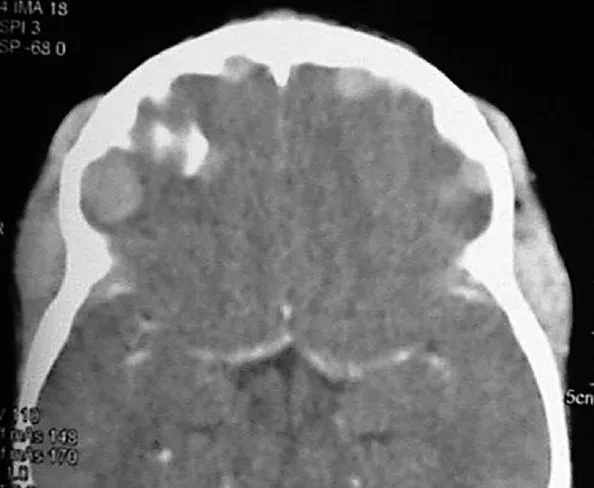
Axial CECT showing extradural infiltrates extending bilaterally beneath the frontal and temporal bones. On both sides, small lobules were extending into the cortex of the frontal lobes and causing perifocal edema.
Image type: radiology (ct)